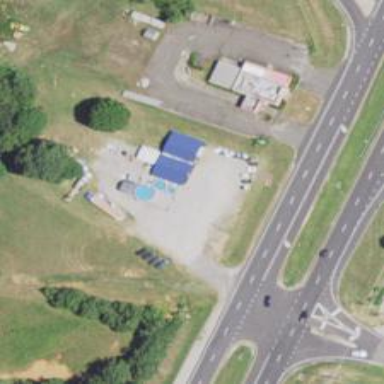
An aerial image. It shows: Swimming pool shop.